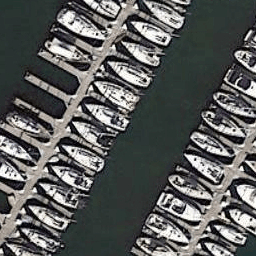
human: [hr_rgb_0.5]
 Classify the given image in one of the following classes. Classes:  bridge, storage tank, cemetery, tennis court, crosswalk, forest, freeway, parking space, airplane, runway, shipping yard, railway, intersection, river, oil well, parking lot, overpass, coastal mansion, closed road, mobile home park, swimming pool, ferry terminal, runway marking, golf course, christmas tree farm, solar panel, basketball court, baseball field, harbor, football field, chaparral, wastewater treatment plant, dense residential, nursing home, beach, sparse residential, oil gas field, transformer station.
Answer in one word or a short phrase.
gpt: harbor